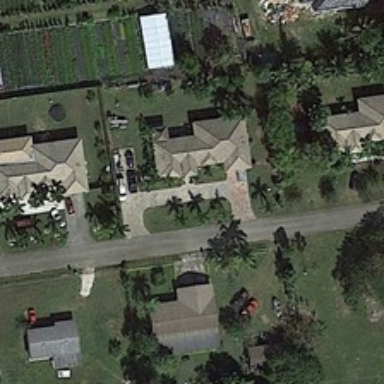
There are several houses with some coconut trees and other trees on the grass .